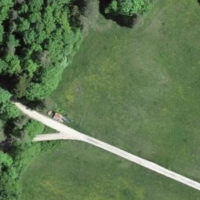
EUNIS habitat code: 44
Species observed at this site:
Salvia pratensis